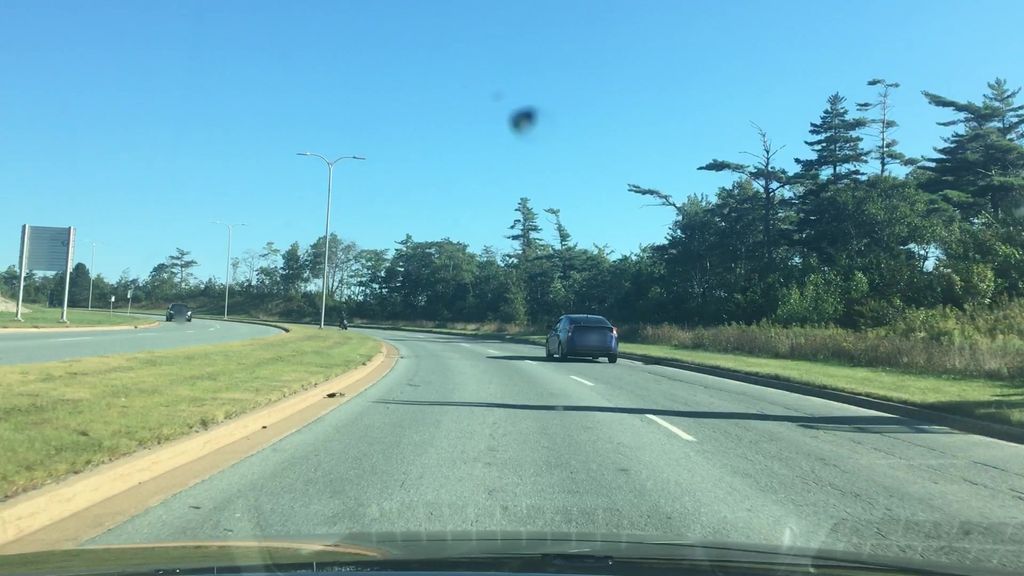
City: halifax